Interaction volume radius: 10 \u00c5
Interaction volume height: 20 \u00c5
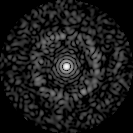
Disorder parameter: 0.8137